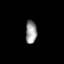
Tissue: prostate
Cell type: Myeloid cells
Senescence score: 0.691
Nuclear area (px): 252
Mean DAPI intensity: 153.111